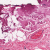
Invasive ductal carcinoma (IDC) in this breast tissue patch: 0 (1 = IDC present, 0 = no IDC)